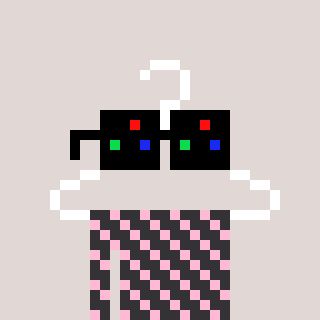
a pixel art character with square black sunglasses, a hanger-shaped head and a grayscale-colored body on a warm background